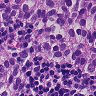
Metastatic tissue present: yes